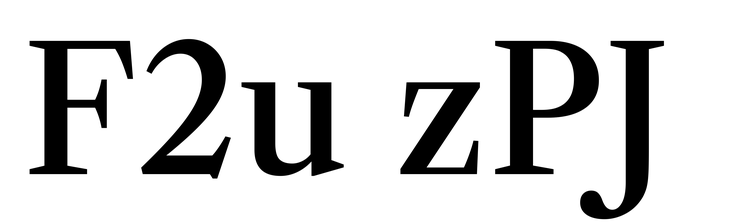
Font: LibreCaslonText_Medium